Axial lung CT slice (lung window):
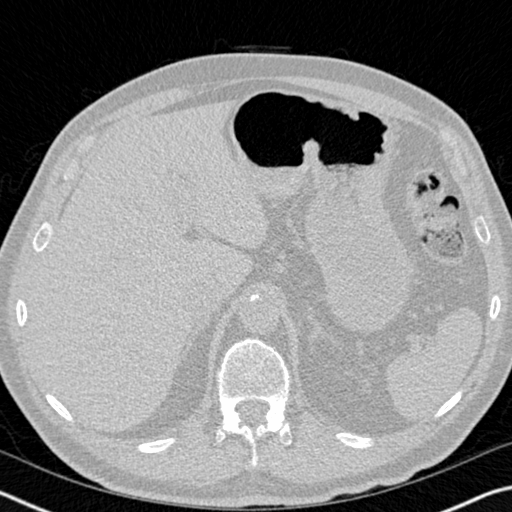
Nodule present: no